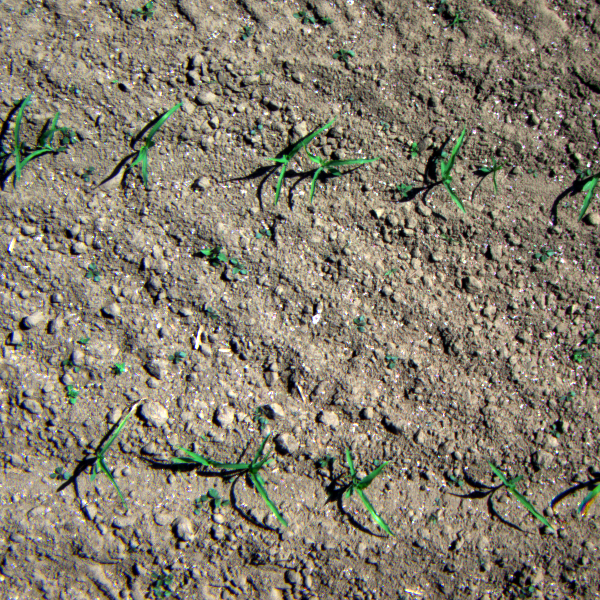
Acquisition date: 2023-05-30
Tile: 0750
Annotated plant instances:
label: maize
label: maize
label: maize
label: maize
label: maize
label: maize
label: maize
label: maize
label: maize
label: maize
label: maize
label: maize
label: amaranth
label: amaranth
label: amaranth
label: weed_other
label: amaranth
label: amaranth
label: amaranth
label: weed_other
label: amaranth
label: maize
label: amaranth
label: amaranth
label: amaranth
label: amaranth
label: amaranth
label: amaranth
label: weed_other
label: weed_other
label: amaranth
label: amaranth
label: amaranth
label: amaranth
label: amaranth
label: amaranth
label: weed_other
label: amaranth
label: weed_other
label: amaranth
label: amaranth
label: weed_other
label: amaranth
label: amaranth
label: amaranth
label: amaranth
label: amaranth
label: amaranth
label: amaranth
label: weed_other
label: amaranth
label: amaranth
label: quickweed
label: amaranth
label: amaranth
label: weed_other
label: weed_other
label: weed_other
label: amaranth
label: weed_other
label: amaranth
label: amaranth
label: amaranth
label: maize
label: weed_other
label: amaranth
label: amaranth
label: weed_other
label: weed_other
label: amaranth
label: amaranth
label: amaranth
label: amaranth
label: amaranth
label: amaranth
label: barnyard_grass
label: weed_other
label: weed_other
label: weed_other
label: barnyard_grass
label: weed_other